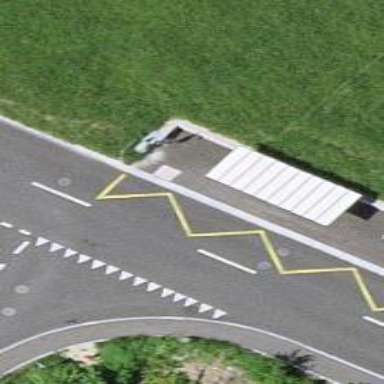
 serving as platform for public transportation."